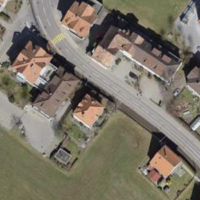
EUNIS habitat code: 57
Species observed at this site:
Galeopsis tetrahit
Epilobium parviflorum
Lysimachia punctata